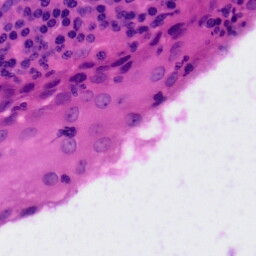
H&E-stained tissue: Tonsil